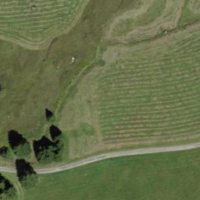
EUNIS habitat code: 24
Species observed at this site:
Menyanthes trifoliata